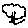
Label: tree